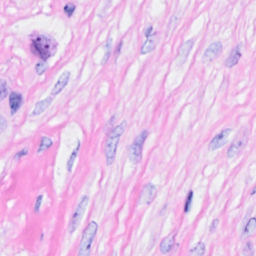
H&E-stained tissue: Breast